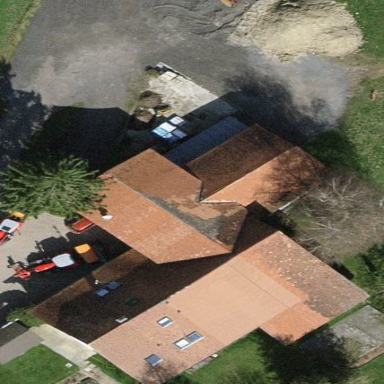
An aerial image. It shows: Farmyard area.